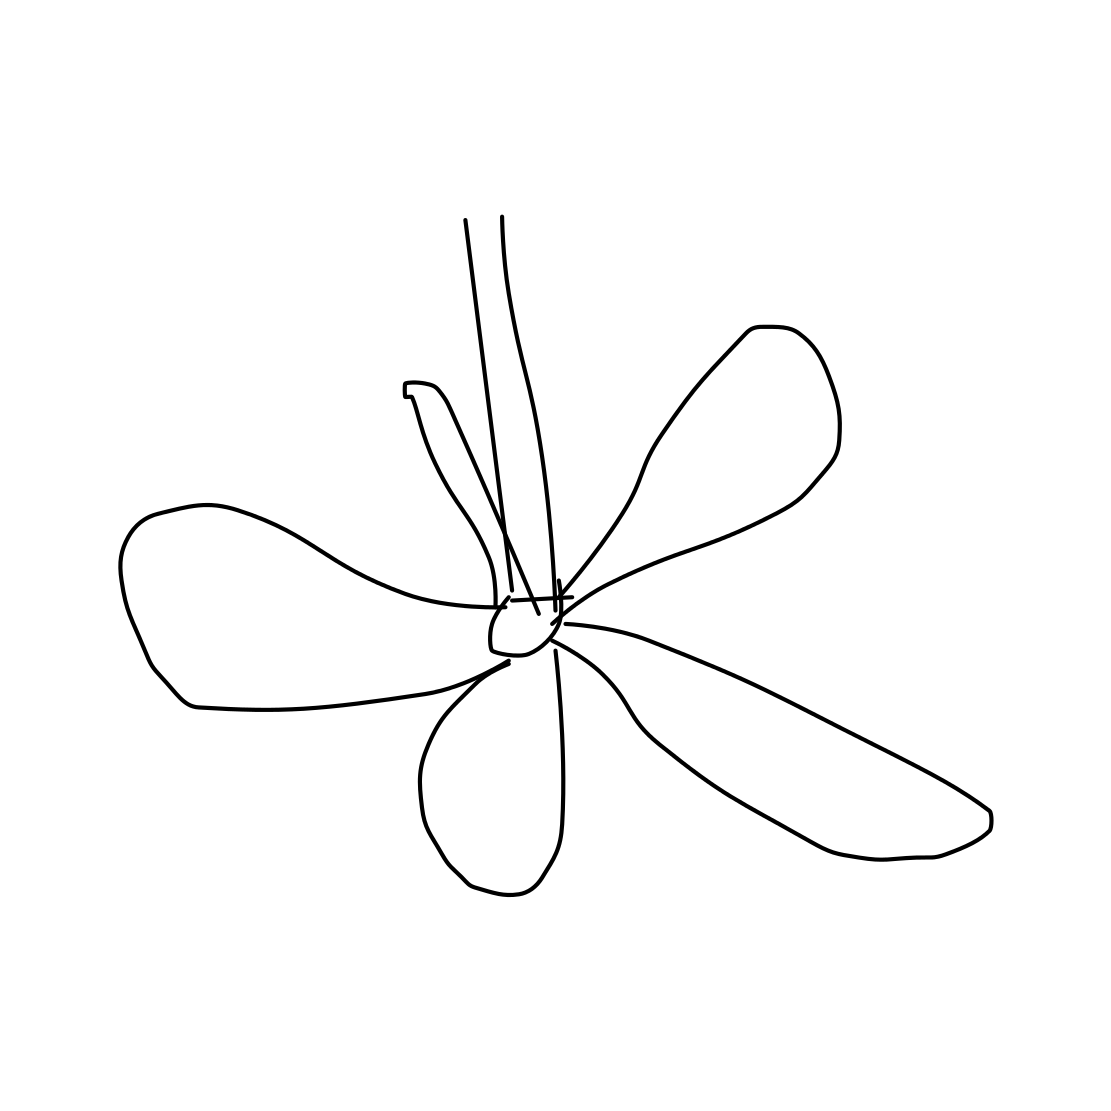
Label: fan